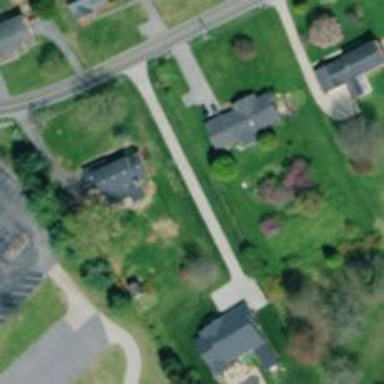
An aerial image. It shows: Driveway.